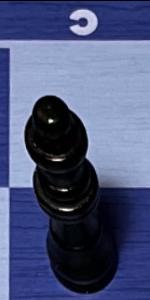
Label: Queen_Black